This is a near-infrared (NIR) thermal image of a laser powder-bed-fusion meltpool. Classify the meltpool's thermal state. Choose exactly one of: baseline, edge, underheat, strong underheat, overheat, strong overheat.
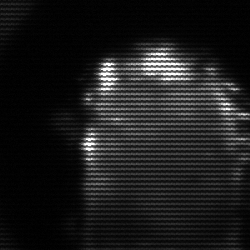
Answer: baseline